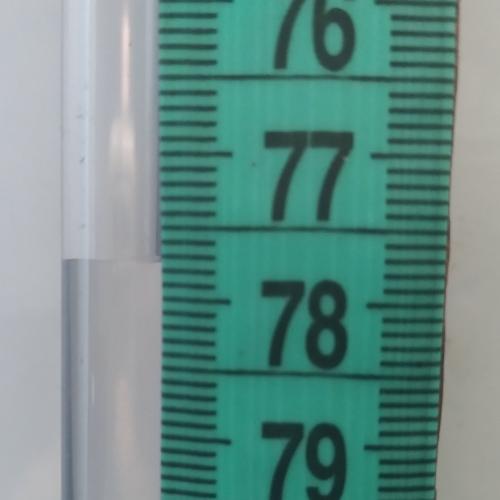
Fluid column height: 77.8 cm